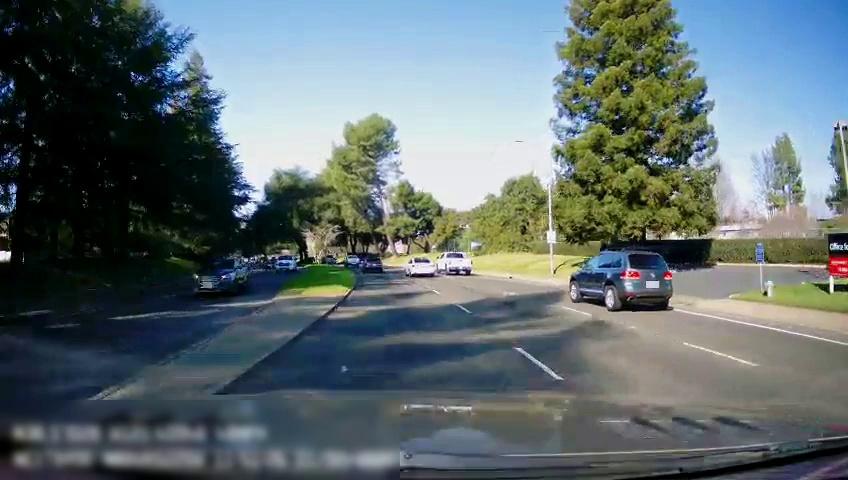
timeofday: Day
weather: Sunny
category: Drivable Space
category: Drivable Space
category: Vehicles | SUV
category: Vehicles | Truck
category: Vehicles | Car
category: Vehicles | Car
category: Vehicles | Truck
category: Vehicles | Car
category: Vehicles | SUV
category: Vehicles | Truck
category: Lanes | Current Lane
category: Lanes | Alternate Lane
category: Lanes | Alternate Lane